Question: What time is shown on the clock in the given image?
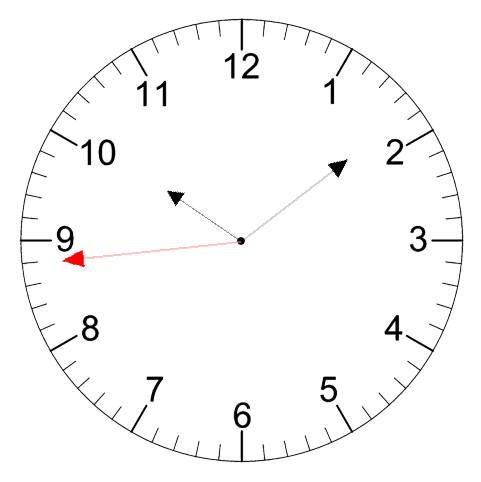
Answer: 10:08:44